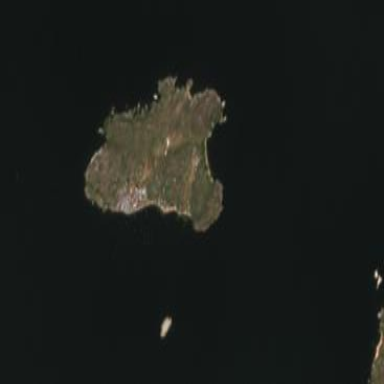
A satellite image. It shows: Image showing island.